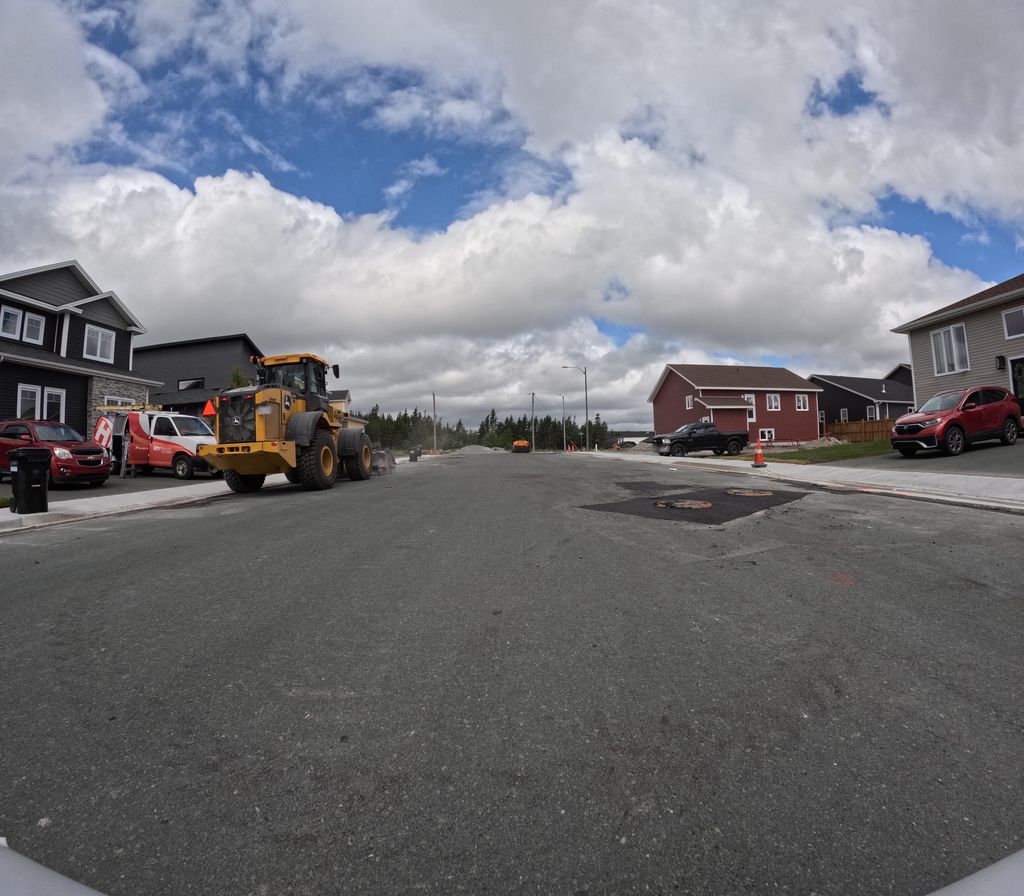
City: st_johns